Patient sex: M
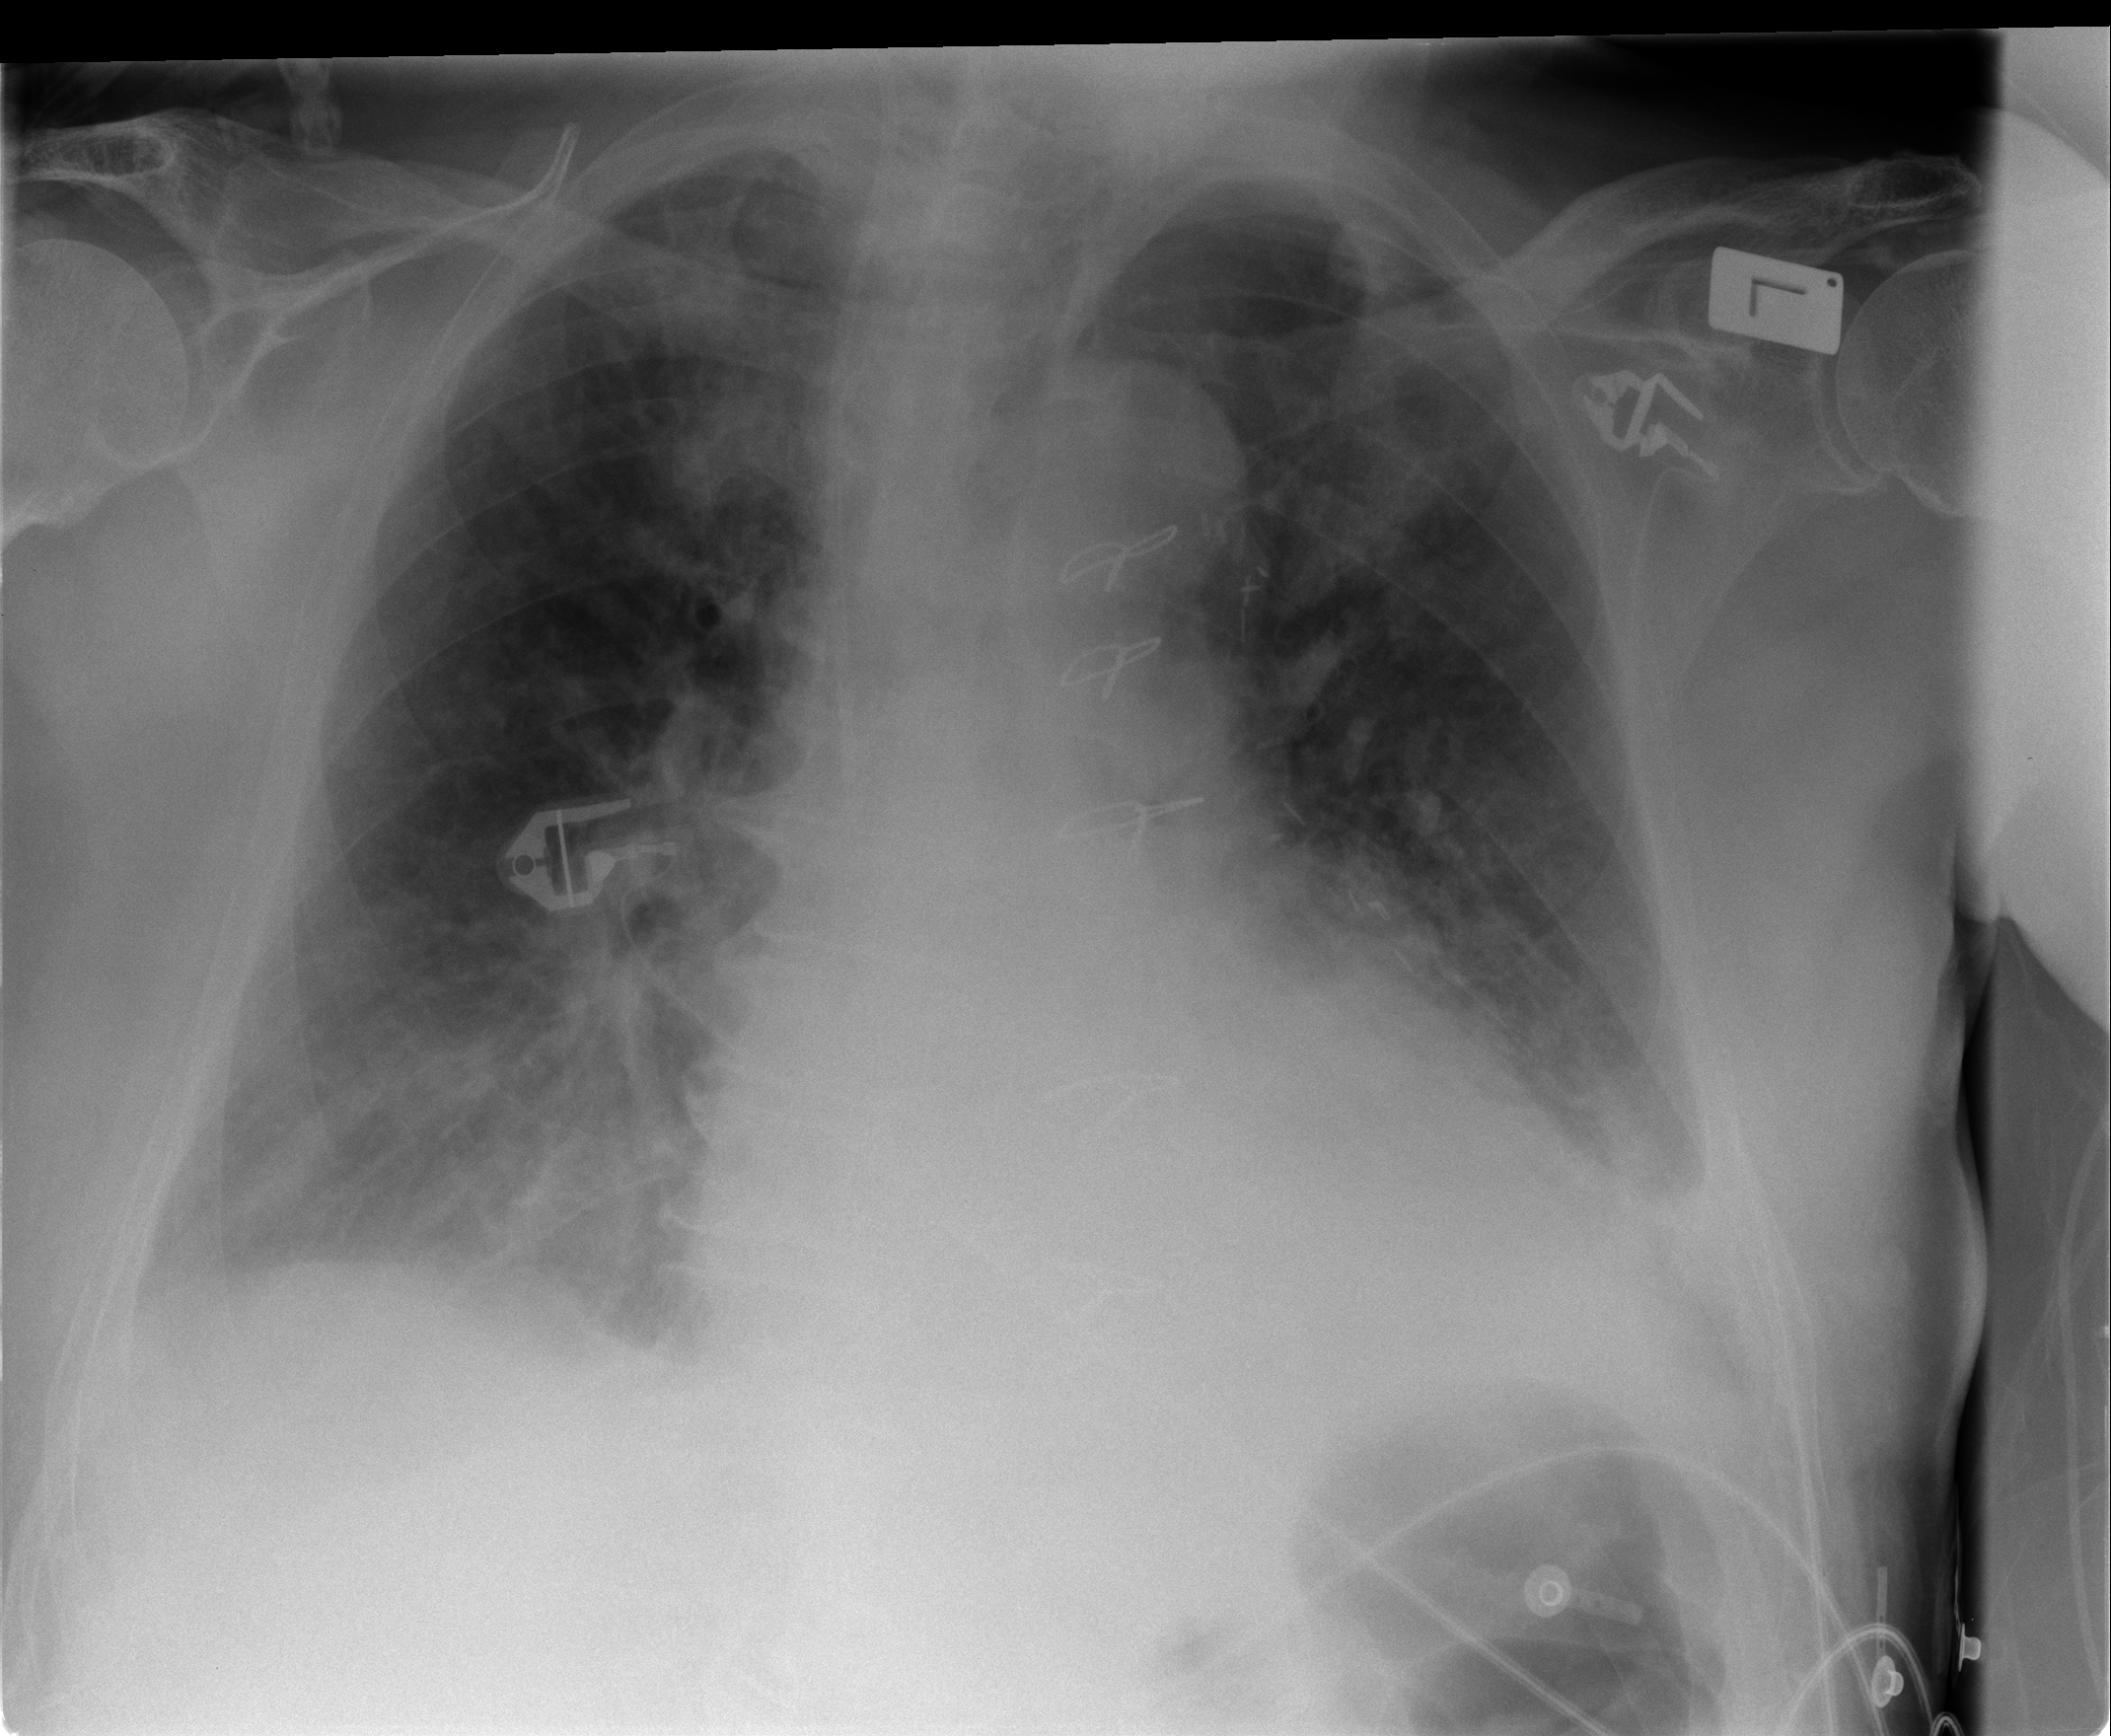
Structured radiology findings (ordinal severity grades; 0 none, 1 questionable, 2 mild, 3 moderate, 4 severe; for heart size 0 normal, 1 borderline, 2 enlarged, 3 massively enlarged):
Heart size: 2
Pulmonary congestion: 2
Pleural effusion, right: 0
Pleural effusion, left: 2
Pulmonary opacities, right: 2
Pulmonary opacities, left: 0
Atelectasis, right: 2
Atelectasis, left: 2